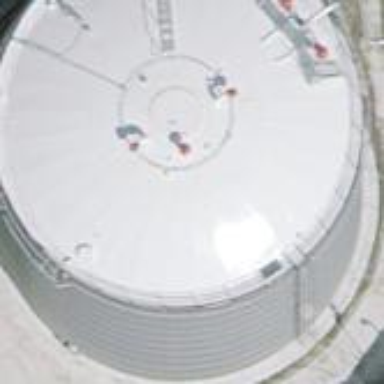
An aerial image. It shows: Storage tank building.